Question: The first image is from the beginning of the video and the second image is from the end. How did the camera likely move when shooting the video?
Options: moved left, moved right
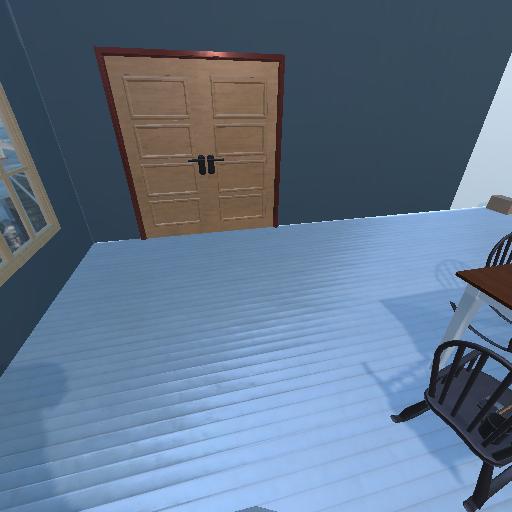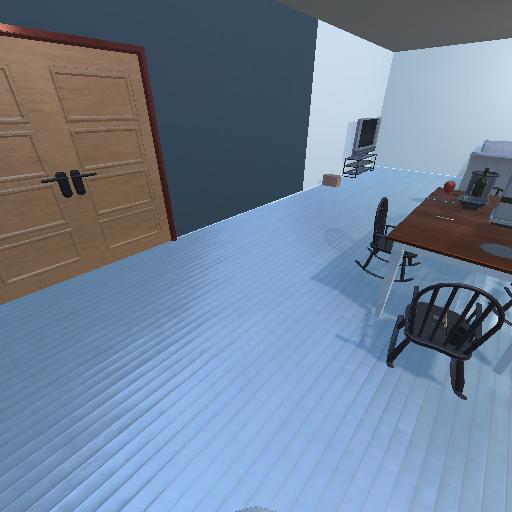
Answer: moved left